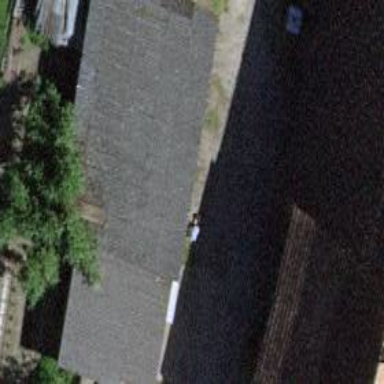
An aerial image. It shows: Garage building.